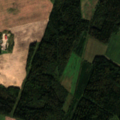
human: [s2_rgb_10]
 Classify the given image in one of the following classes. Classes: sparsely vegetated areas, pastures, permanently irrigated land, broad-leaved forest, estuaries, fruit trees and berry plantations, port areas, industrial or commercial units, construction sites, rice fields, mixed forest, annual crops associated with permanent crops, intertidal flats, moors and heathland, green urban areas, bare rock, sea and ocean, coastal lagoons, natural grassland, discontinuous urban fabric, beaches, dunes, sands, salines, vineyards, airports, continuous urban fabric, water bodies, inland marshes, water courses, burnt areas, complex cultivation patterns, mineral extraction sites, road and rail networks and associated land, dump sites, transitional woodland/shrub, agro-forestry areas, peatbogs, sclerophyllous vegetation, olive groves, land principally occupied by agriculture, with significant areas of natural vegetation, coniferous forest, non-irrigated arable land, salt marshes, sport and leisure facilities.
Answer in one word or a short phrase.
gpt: non-irrigated arable land, pastures, mixed forest, transitional woodland/shrub